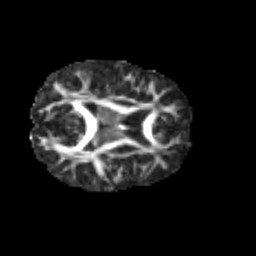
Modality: FA
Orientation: axial
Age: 8
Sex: female
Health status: healthy